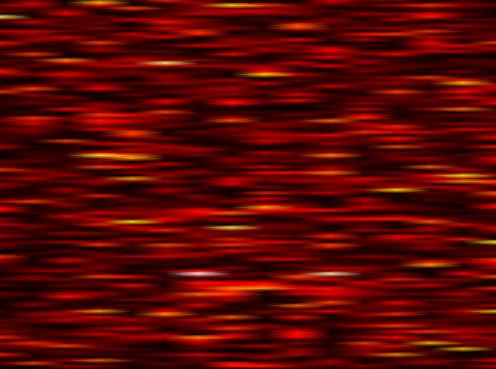
Label: WOLA